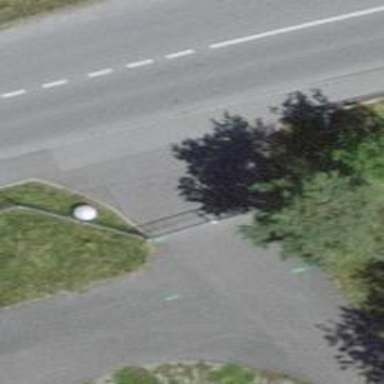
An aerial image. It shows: Gate.